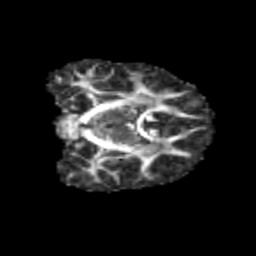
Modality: FA
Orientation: coronal
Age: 13
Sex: male
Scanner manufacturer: siemens
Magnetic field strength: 3 T
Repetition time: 3.8 s
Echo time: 0.07 s